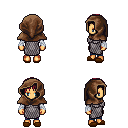
a pixel art fantasy rpg character, female body template, human, tanned skin, chain mail, magenta pants, ruby red plain hairstyle, cloth hood, white cloth bandages, brown slippers, four views (front, back, left, right), 2x2 character sprite sheet, small pixel art, hard edges, no anti-aliasing